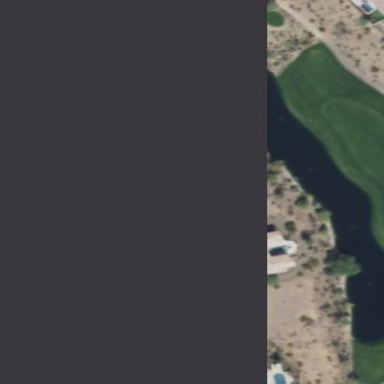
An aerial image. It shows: Water hazard on golf course.